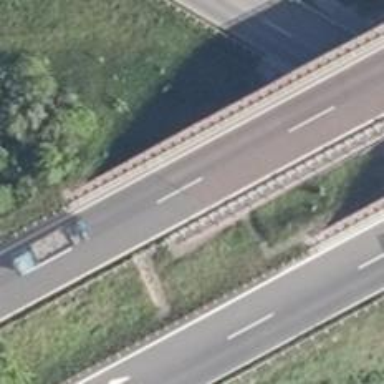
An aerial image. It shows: Bridge with asphalt surface on motorway link.